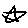
Label: star